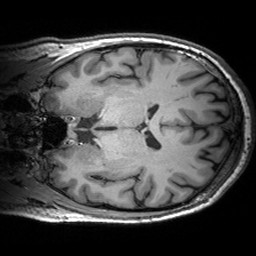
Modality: T1w
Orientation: coronal
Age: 34
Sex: male
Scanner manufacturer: siemens
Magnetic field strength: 3 T
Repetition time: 2.53 s
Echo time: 0.00299 s